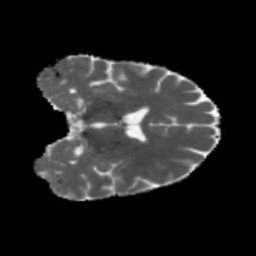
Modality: MD
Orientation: coronal
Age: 29
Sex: female
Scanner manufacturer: siemens
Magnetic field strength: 3 T
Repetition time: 5.47 s
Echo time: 0.0854 s